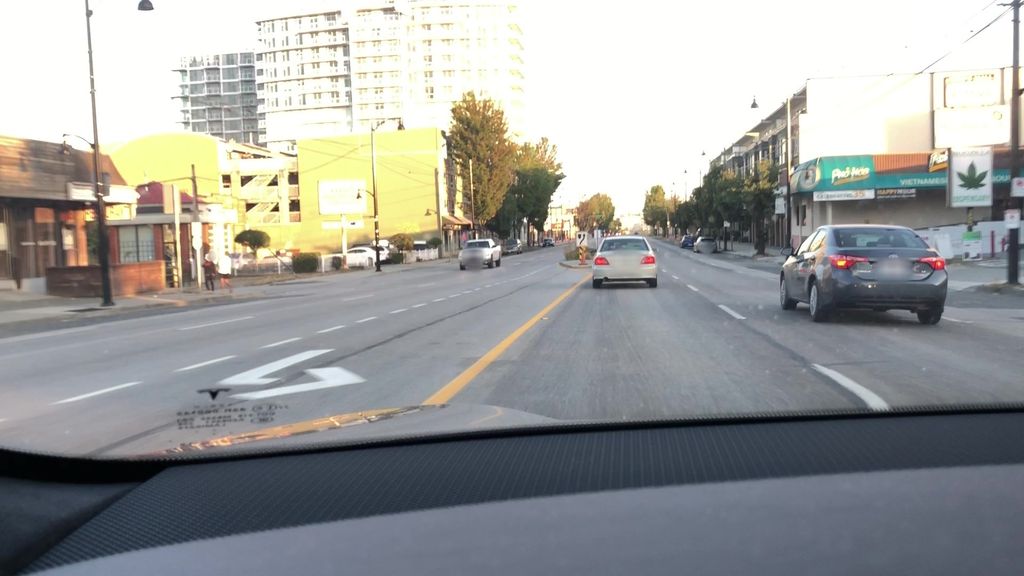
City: vancouver